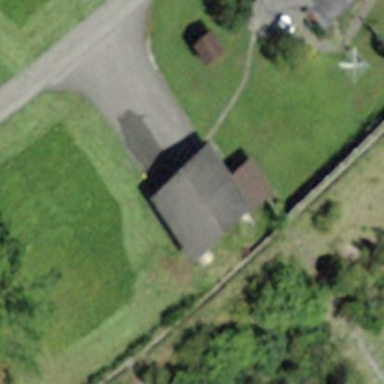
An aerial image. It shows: Garage.